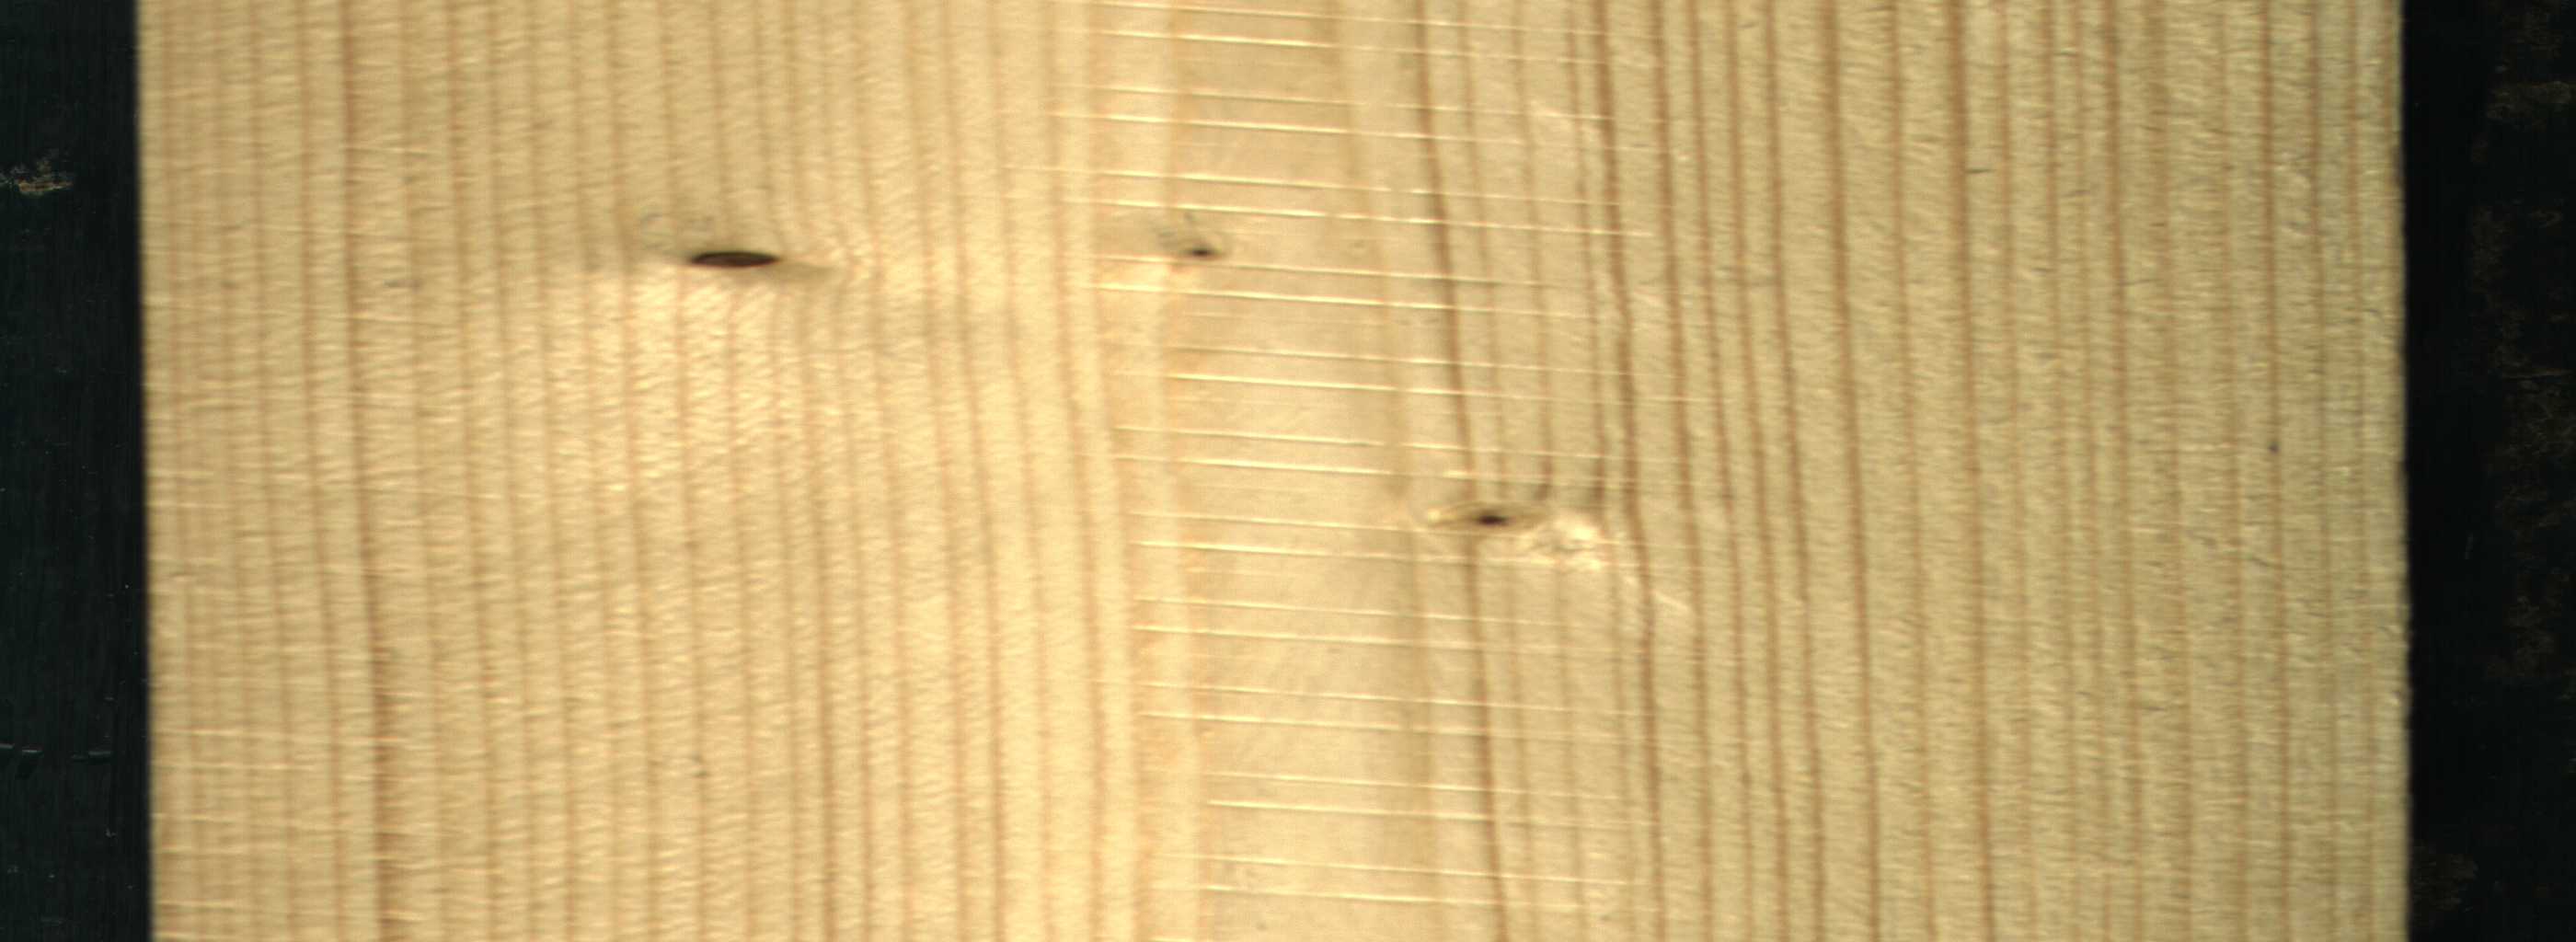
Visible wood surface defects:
Dead_Knot
Live_Knot